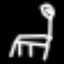
Label: diamond